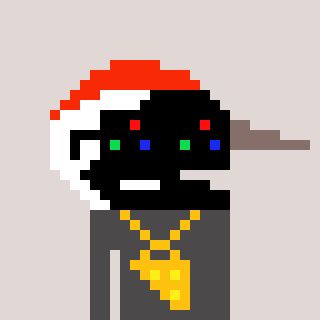
a pixel art character with square black sunglasses, a crane-shaped head and a grayscale-colored body on a warm background